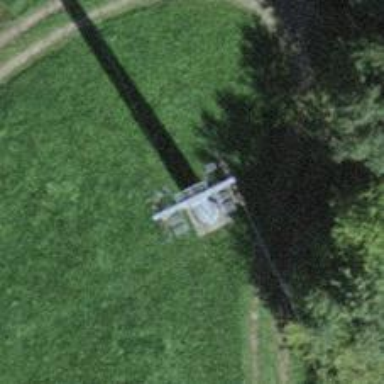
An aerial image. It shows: Pylon used for aerialway.